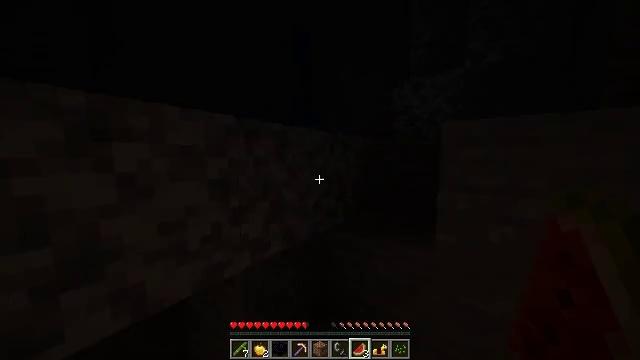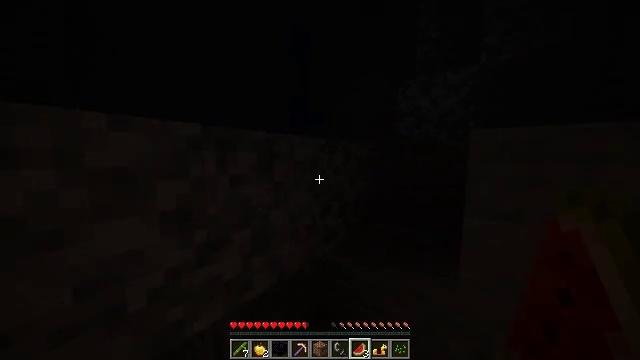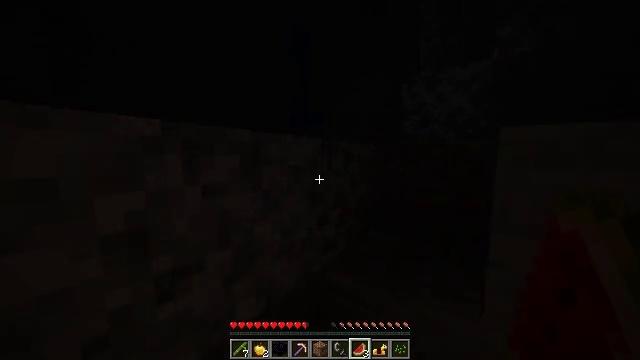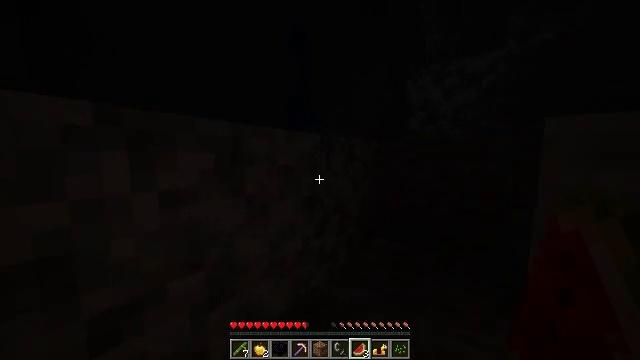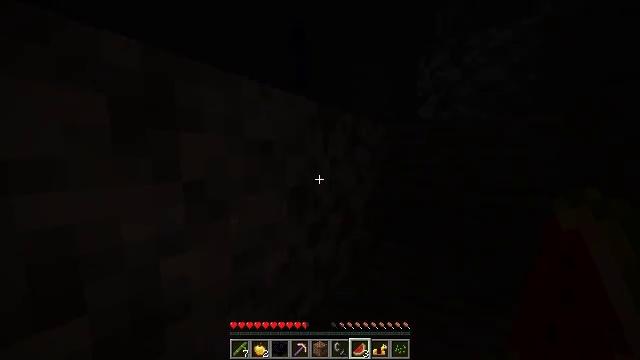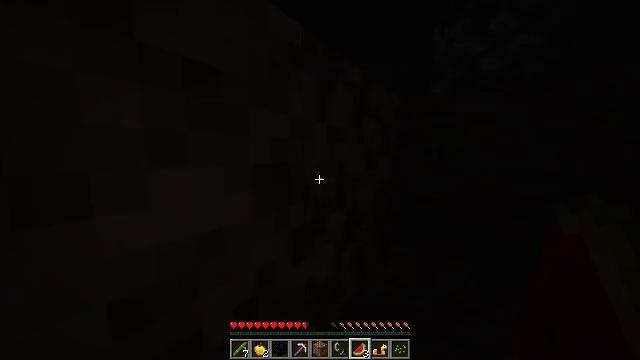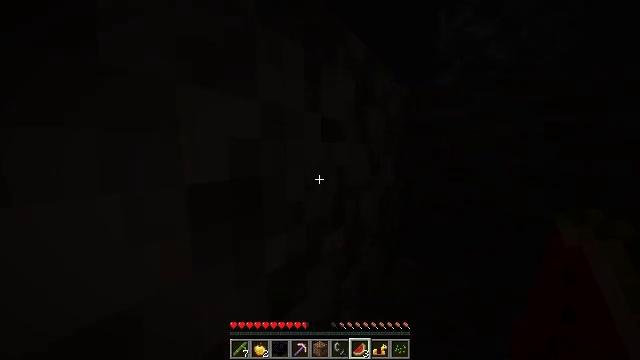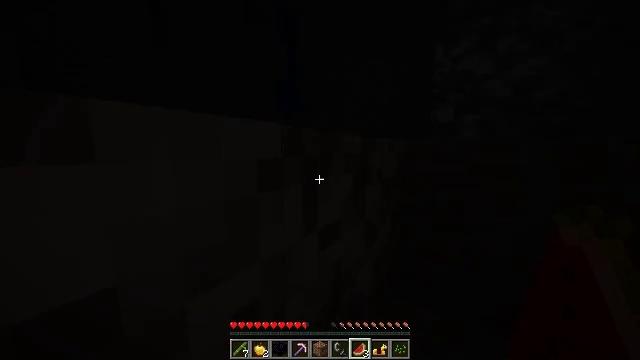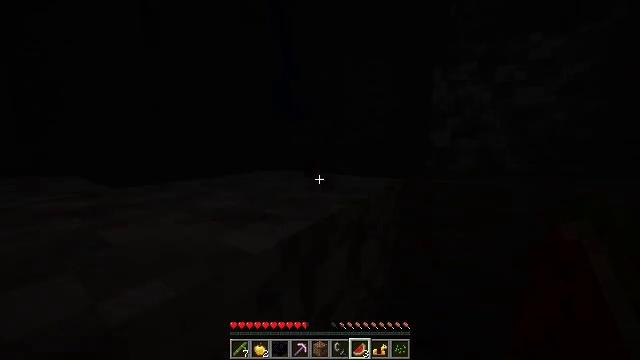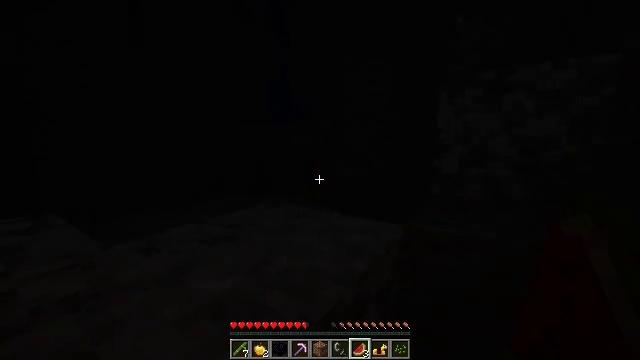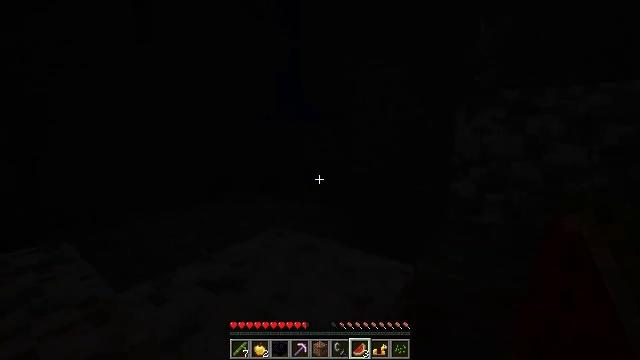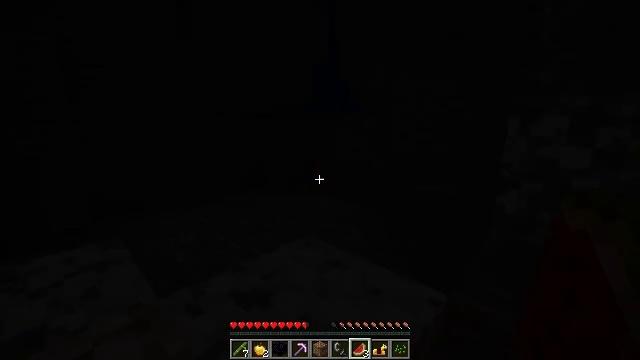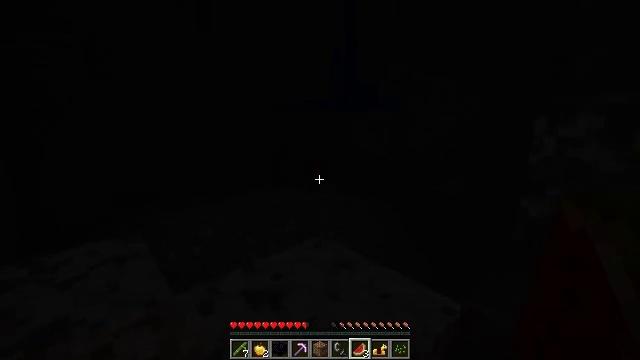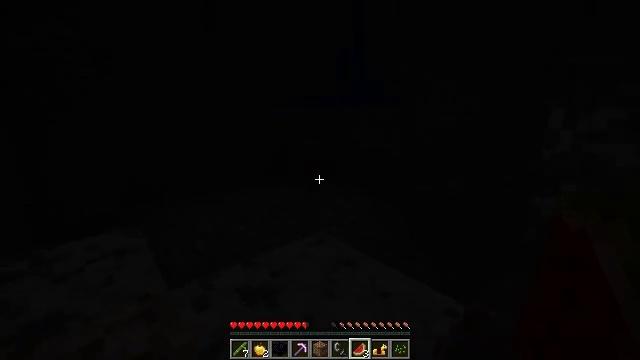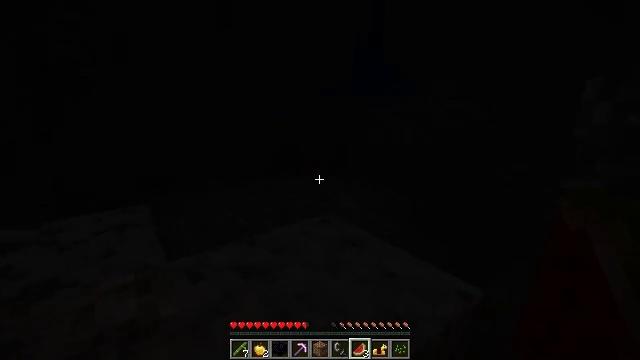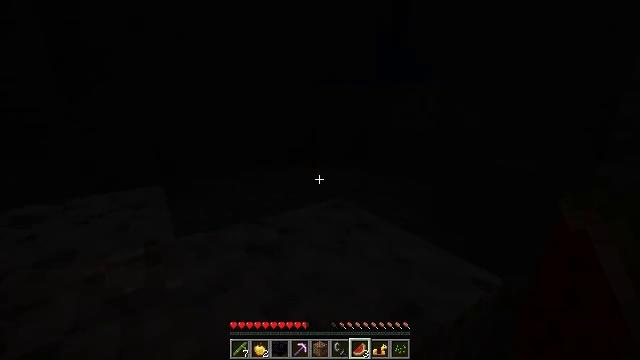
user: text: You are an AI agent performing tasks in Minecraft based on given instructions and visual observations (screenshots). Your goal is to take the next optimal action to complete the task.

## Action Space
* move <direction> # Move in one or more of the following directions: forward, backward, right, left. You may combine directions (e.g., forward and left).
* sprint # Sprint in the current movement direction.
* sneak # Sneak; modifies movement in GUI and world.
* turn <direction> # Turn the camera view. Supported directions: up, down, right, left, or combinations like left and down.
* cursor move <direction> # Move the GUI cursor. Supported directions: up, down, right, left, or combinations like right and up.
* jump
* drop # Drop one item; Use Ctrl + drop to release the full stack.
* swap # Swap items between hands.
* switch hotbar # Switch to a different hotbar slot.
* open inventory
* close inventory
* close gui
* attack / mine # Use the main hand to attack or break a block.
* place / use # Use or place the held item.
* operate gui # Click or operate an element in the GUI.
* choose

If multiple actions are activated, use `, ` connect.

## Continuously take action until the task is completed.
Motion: motion action
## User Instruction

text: Mine the diorite underground.
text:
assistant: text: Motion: move forward, sprint, jump
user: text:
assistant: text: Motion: move forward, sprint, jump
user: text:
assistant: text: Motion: move forward, sprint, jump
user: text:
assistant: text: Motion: move forward, sprint, jump
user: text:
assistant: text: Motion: move forward, sprint, jump
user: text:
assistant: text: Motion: move forward, sprint, turn right and down, jump
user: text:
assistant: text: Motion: move forward, sprint, jump
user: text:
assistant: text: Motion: move forward, sprint, jump
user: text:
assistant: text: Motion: move forward, sprint, jump
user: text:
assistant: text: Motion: move forward, sprint, turn left and down, jump
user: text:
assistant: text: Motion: move forward, sprint, turn left and down, jump
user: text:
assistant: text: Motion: move forward, sprint, turn left and down, jump
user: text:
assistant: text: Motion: move forward, sprint, turn left, jump
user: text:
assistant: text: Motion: move forward, sprint, turn left and down, jump
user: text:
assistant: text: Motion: move forward, sprint, turn left and down, jump
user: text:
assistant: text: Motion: move forward, sprint, turn left, jump
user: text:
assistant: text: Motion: move forward, sprint, jump
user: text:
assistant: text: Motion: move forward, sprint, jump
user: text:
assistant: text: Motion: move forward, sprint, jump
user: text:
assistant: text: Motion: move forward, sprint, jump
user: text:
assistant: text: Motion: move forward and move left, sprint, turn right, jump
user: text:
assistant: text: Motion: move forward and move left, sprint, turn right, jump
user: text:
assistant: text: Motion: move forward and move left, sprint, jump
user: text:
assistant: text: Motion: move forward and move left, sprint, jump
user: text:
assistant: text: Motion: move forward and move left, sprint, jump
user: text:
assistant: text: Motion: move forward and move left, sprint, jump
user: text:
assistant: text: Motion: move forward and move left, sprint, turn right, jump
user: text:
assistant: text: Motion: move forward and move left, sprint, turn right, jump
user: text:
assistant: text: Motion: move forward and move left, sprint, jump
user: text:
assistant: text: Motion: move forward and move left, sprint, jump